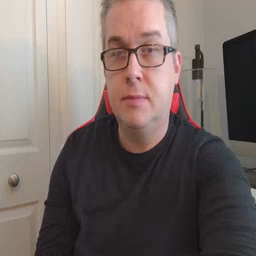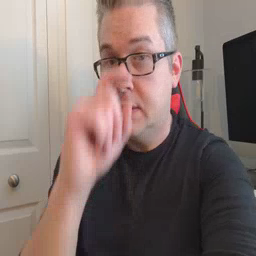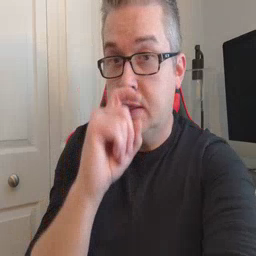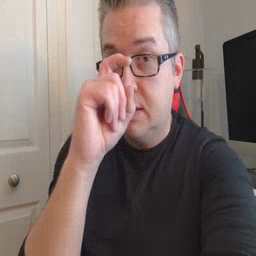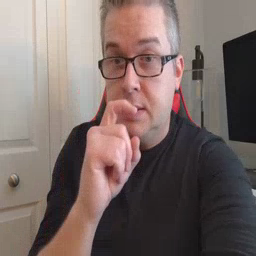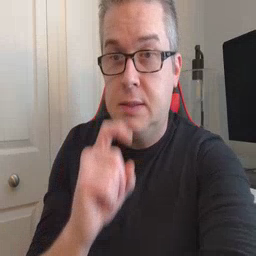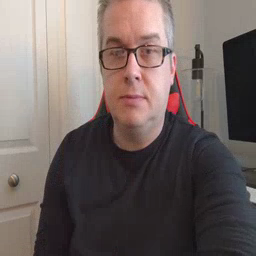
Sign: doll